Question: How to alert text after slide range [jquery] ?
my first question is in picture.

And my second question is , When checked checkbox it's will disable slide range,
but when user click slide range it's will alert. How to apply code for, If slide range disable it's will not alert when click.
and this is my script code
'''
<script src="http://ajax.googleapis.com/ajax/libs/jquery/1.11.1/jquery.min.js"></script>
<script src="http://ajax.googleapis.com/ajax/libs/jqueryui/1.10.4/jquery-ui.min.js"></script>
<link href="http://ajax.googleapis.com/ajax/libs/jqueryui/1.10.4/themes/smoothness/jquery-ui.css" rel="stylesheet"/>
<input id="display_value" type="text" value="0">
<br>
<div id="slide_data" style=" width: 300px; float: left; margin-top: 7px;"></div>
<br>
<br>
<label style=" font-family: lato; font-size: 13px; ">
<input type="checkbox" name="checkbox_disable" id="checkbox_disable" style="cursor: pointer;" />Disable Slide Range
</label>
<script>
window.onload=function(){
$(function() {
$("#slide_data" ).slider({
range: "min",
value: 0,
min: 0,
max: 1000,
slide: function( event, ui ) {
$( "#display_value" ).val(ui.value);
}
});
$( "#checkbox_disable" ).click(function(){
if(this.checked)
{
$( "#slide_data" ).slider( "option", "disabled", true );
alert('checked');
}
else
{
$( "#slide_data" ).slider( "option", "disabled", false );
alert('not checked');
}
});
});
}
// after user slide we will call function filters_web_hosting_package //
$(document).ready(function (){
$("#slide_data").click(
function () {
alert("Slide");
//filters_web_hosting_package();
}
);
});
</script>
'''
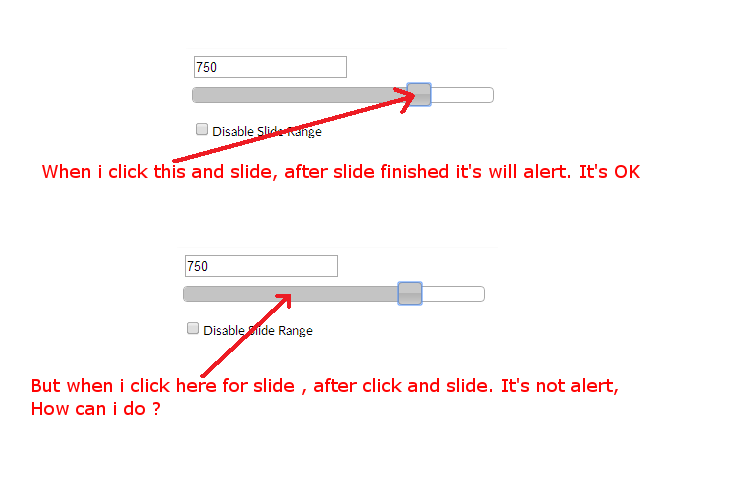
Answer: It's in jQuery's <URL>:
'''
stop: function( event, ui ) {}
'''
Your case:
'''
stop: function(event, ui) {
alert("test")
}
'''
<URL>